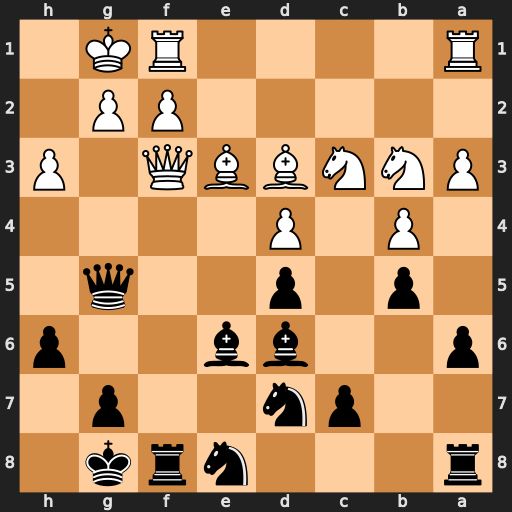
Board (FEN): r3nrk1/2pn2p1/p2bb2p/1p1p2q1/1P1P4/PNNBBQ1P/5PP1/R4RK1
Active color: b
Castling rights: -
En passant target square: -
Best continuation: Rxf3 Bxg5 Rxd3